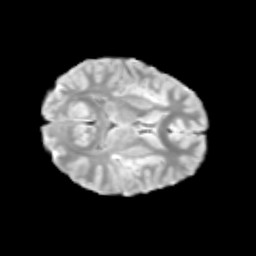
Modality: T2w
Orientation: axial
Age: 11
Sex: male
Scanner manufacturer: siemens
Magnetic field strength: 3 T
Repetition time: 3.8 s
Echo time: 0.07 s